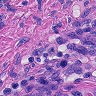
Metastatic tissue present: yes